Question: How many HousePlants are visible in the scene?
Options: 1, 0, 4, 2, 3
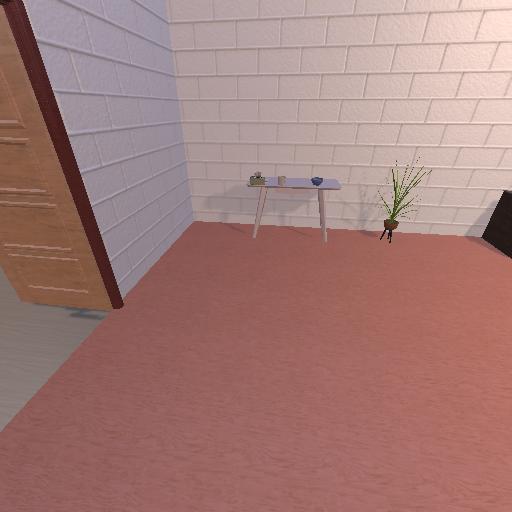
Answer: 1